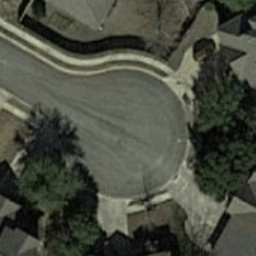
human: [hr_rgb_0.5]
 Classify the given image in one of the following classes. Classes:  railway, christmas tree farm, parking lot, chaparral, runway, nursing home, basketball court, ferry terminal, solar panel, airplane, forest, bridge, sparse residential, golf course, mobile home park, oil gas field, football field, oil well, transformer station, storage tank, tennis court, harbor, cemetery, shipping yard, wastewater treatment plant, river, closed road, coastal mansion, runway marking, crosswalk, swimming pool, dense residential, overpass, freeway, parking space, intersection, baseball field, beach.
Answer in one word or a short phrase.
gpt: closed road